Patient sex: M
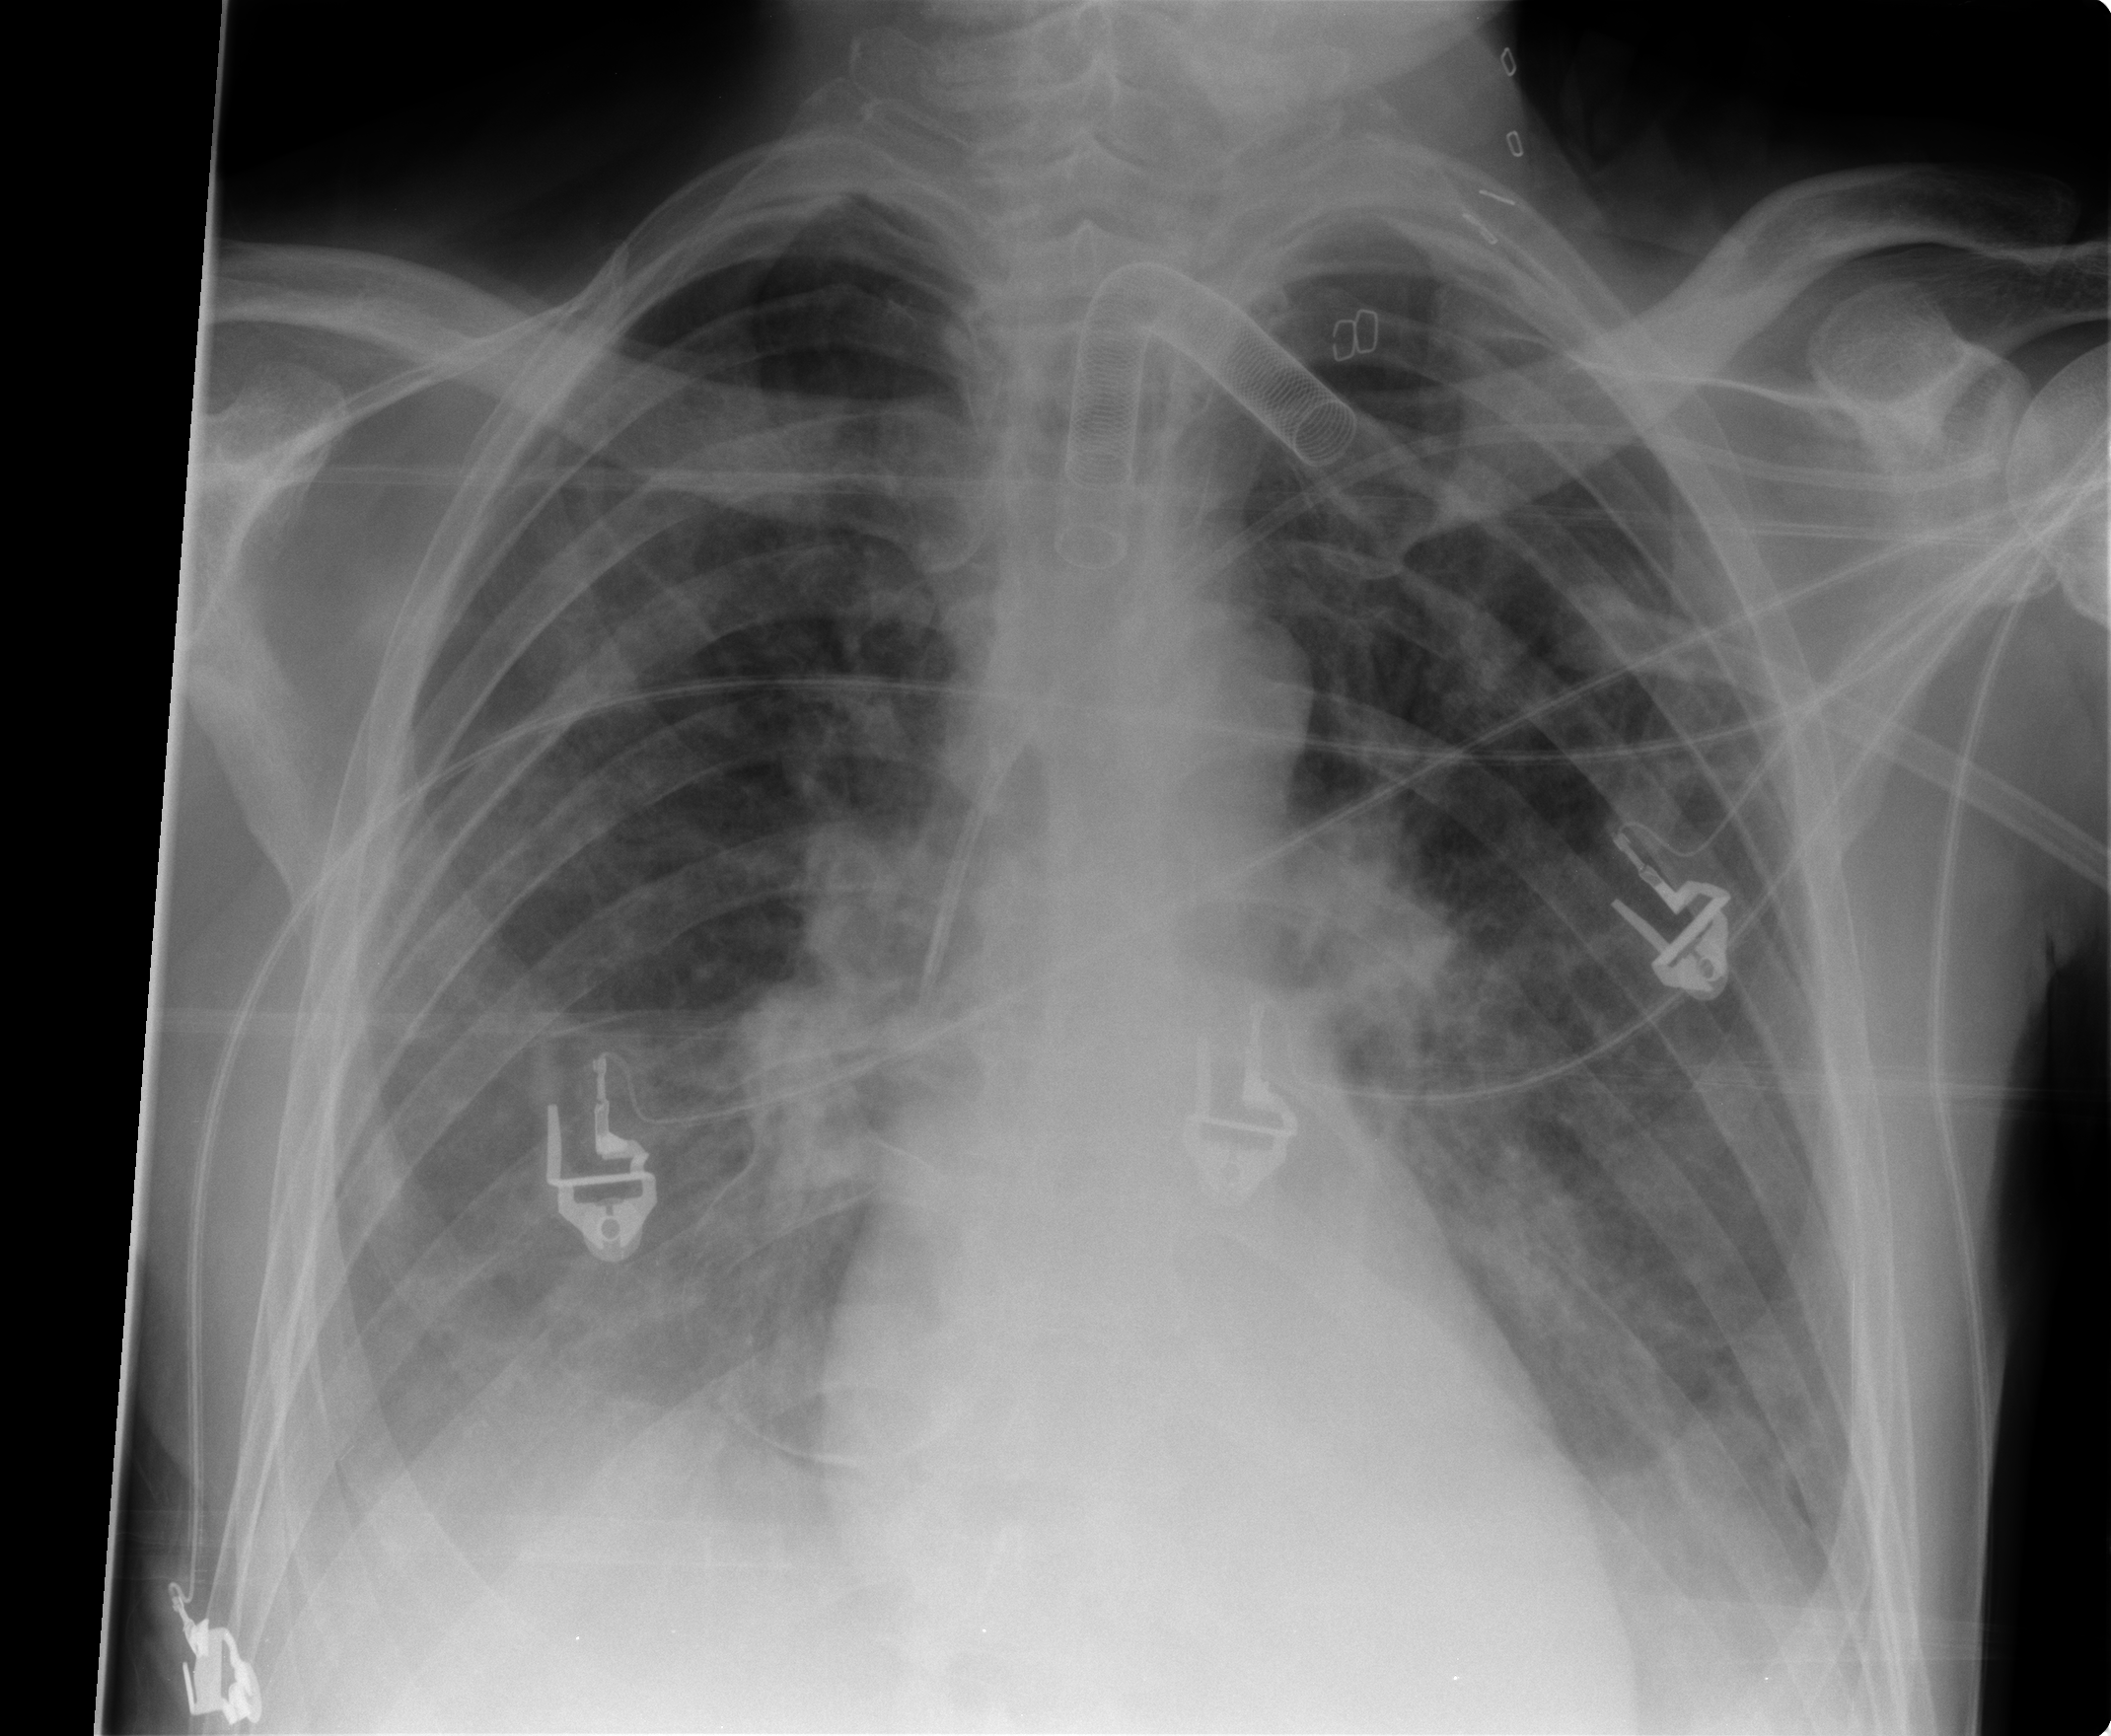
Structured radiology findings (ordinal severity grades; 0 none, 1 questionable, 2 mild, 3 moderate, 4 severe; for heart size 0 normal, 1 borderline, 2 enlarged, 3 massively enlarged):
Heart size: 0
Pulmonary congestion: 1
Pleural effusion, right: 2
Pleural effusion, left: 1
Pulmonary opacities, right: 0
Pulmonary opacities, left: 1
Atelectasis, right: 2
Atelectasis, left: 2